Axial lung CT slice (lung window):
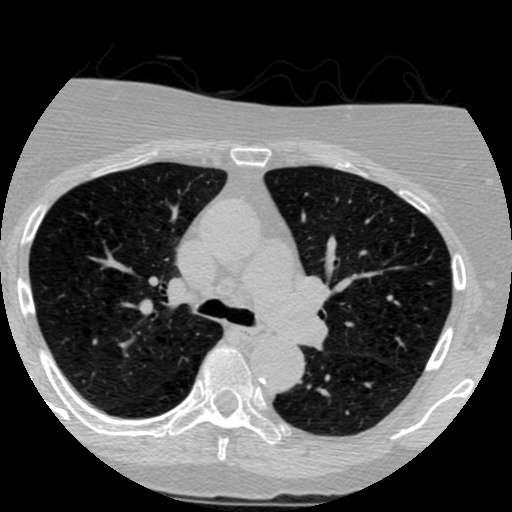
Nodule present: no